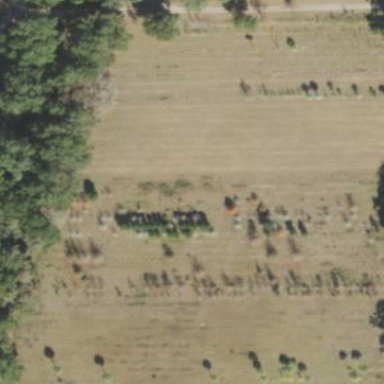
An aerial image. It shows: Plant nursery specializing in trees.